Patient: sex M, age 66
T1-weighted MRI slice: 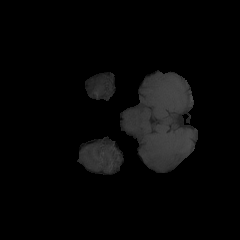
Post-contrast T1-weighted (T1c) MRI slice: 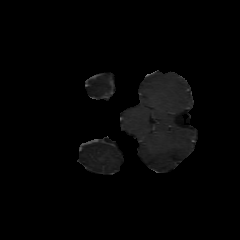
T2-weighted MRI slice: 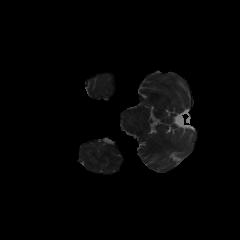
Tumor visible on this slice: no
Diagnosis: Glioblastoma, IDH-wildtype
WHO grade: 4